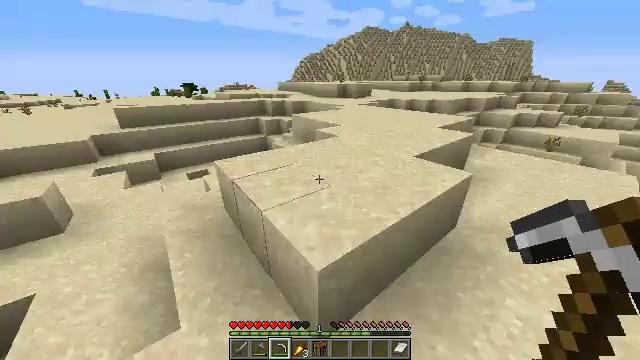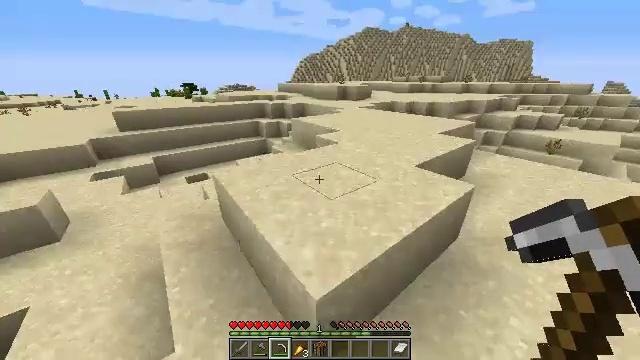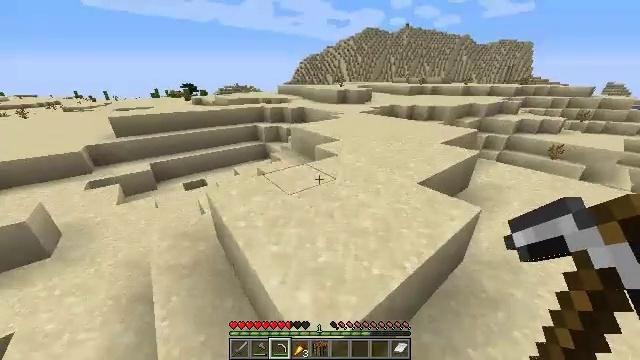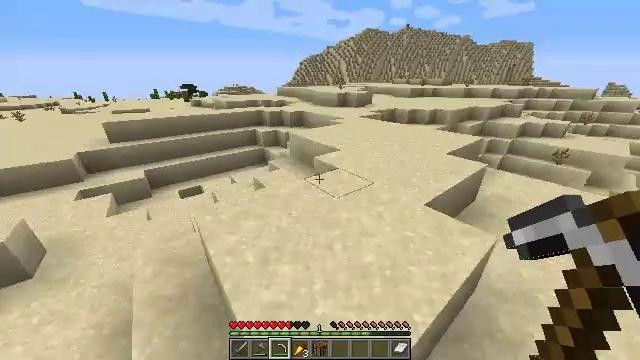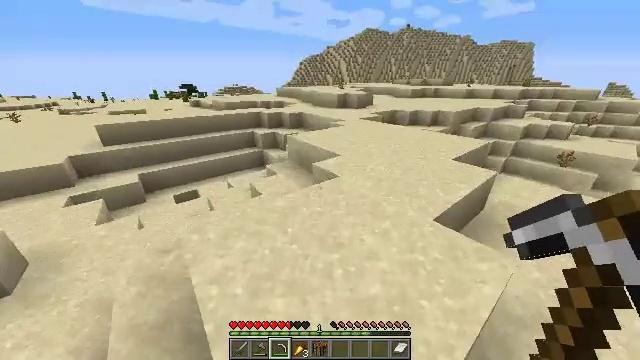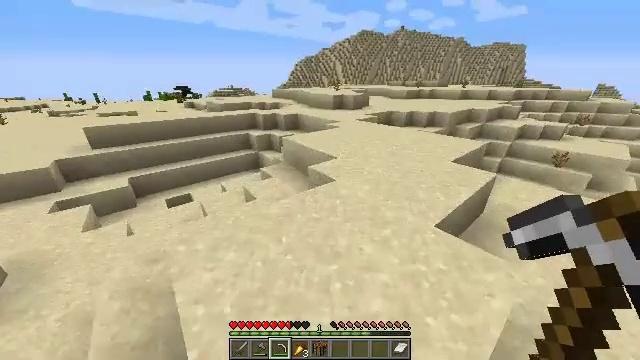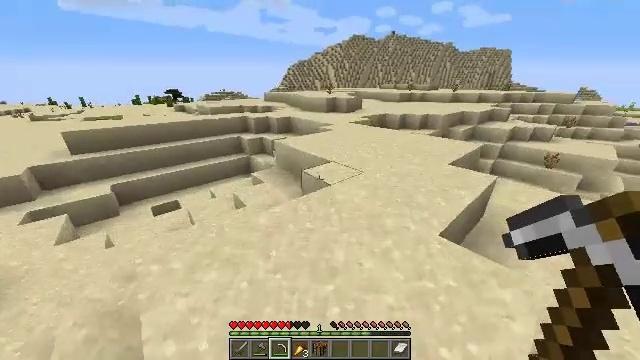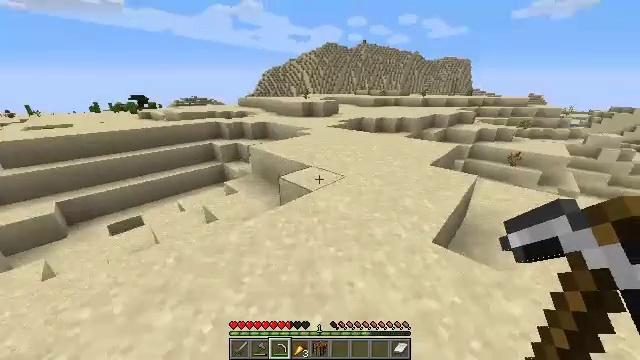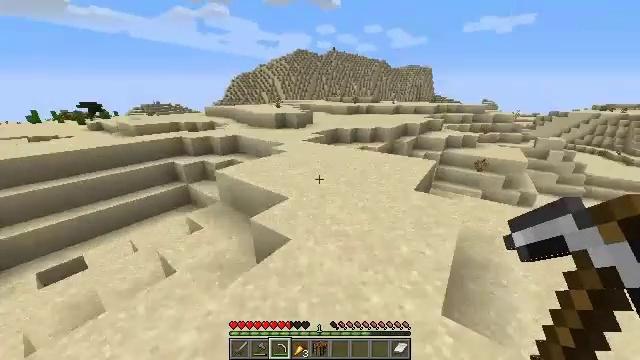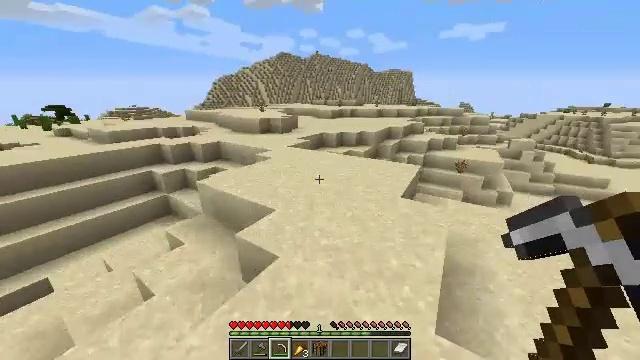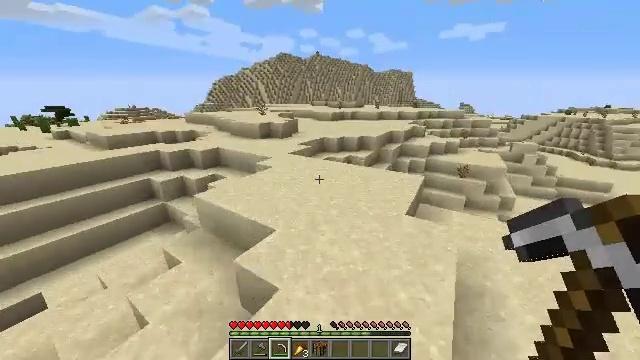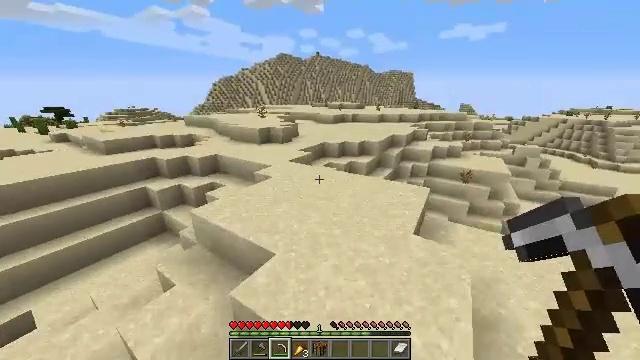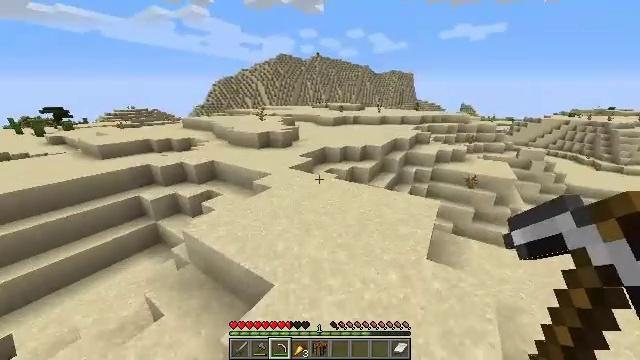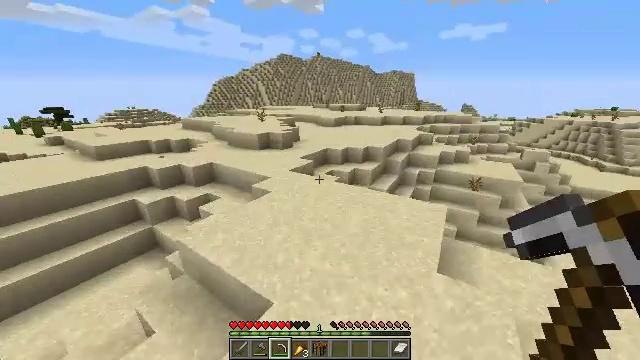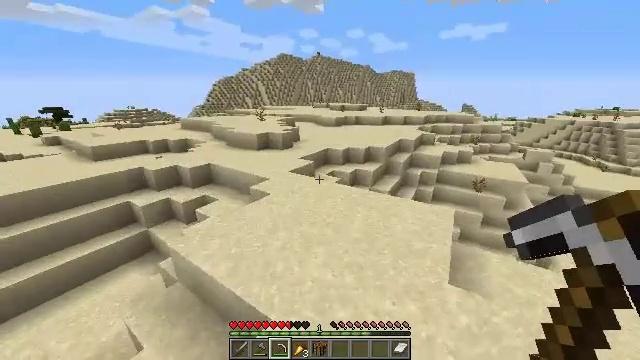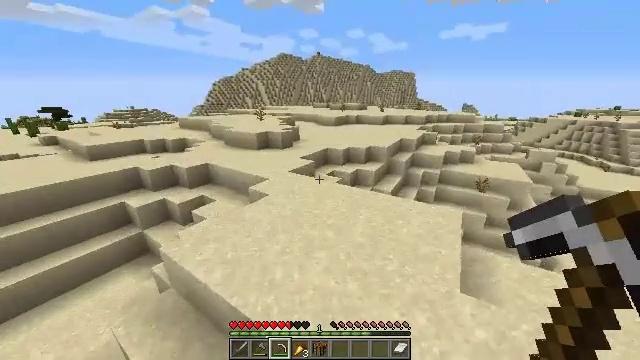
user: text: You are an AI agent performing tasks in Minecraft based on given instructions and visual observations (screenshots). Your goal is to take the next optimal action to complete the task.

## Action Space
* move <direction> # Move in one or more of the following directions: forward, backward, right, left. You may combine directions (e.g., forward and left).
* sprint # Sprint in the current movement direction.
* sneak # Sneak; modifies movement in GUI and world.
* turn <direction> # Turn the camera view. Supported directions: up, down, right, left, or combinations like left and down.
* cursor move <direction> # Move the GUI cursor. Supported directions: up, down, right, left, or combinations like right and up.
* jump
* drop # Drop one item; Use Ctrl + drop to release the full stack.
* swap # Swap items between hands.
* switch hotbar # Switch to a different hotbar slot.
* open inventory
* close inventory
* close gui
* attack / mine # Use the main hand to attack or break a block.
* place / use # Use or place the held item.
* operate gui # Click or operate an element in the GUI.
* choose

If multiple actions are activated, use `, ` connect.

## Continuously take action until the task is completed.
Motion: motion action
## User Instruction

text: Gather hay blocks from the farm.
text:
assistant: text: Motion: move forward, jump
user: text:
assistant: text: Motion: move forward, jump
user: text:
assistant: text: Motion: move forward, jump
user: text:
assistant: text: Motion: move forward, jump
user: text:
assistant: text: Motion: move forward, turn right
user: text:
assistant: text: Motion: move forward, turn right
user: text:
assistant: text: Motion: move forward, turn right and up, jump
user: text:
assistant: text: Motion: move forward, turn right and up, jump
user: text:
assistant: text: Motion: move forward, turn right, jump
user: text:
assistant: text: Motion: move forward, jump
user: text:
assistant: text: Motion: move forward, jump
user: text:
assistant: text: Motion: move forward, jump
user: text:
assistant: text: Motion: move forward, jump
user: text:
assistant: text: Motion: move forward, jump
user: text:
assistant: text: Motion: move forward, jump
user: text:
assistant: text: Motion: move forward, jump
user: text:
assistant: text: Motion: move forward, jump
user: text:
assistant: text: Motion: move forward, jump
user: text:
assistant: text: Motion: move forward, jump
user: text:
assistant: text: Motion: move forward, jump
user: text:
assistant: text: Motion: move forward, jump
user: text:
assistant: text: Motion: move forward, jump
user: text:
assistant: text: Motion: move forward and move left, jump
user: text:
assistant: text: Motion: move forward and move left, jump
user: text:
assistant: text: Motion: move forward and move left, jump
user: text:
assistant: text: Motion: move forward and move left, jump
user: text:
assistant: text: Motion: move forward and move left, jump
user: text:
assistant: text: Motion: move forward and move left, jump
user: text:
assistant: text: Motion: move forward and move left, jump
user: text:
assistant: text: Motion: move forward and move left, jump